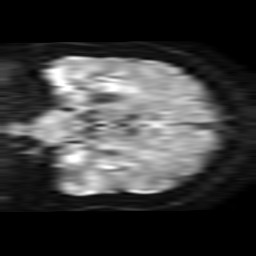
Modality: TRACE
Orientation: coronal
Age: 49
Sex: female
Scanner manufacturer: philips
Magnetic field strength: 3 T
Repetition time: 4.297 s
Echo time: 0.07459 s